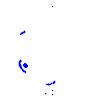
Particle: proton